Interaction volume radius: 10 \u00c5
Interaction volume height: 15 \u00c5
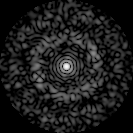
Disorder parameter: 0.8315